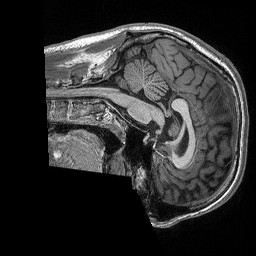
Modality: T1w
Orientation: sagittal
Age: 23
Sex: male
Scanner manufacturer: siemens
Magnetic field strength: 3 T
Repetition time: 2.3 s
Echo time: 0.00298 s